Question: On Android 4.4 KitKat you can set the Status and Navigation bars transparent with the 'android:windowTranslucentStatus' and 'android:windowTranslucentNavigation' theme elements, and then below the bars the app window is extended and a gradient is added. However on Android 5.0 Lollipop this has been changed and now instead of the gradient a solid transparent color is added. Android 5.0 offers the new 'android:statusBarColor' and 'android:navigationBarColor' elements under the new Material theme, but when you try to set these elements to '@android:color/transparent' the app window is not extended, and if you use 'android:windowTranslucentStatus' and 'android:windowTranslucentNavigation' then 'android:statusBarColor' and 'android:navigationBarColor' are ignored.
Am I missing something described on <URL>?

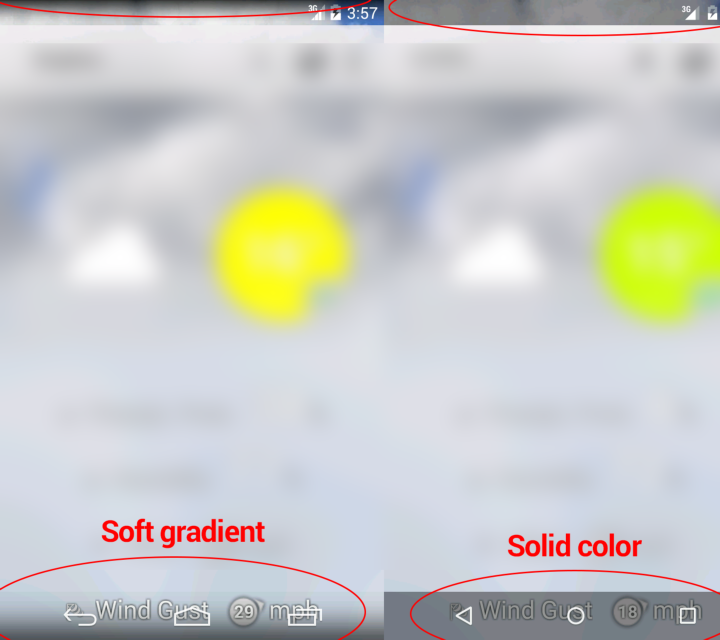
Answer: Set 'android:windowTranslucentStatus' to and set 'android:statusBarColor' to '@android:color/transparent'.
Then add code below:
'''
getWindow().getDecorView().setSystemUiVisibility(
View.SYSTEM_UI_FLAG_LAYOUT_FULLSCREEN);
'''
If you also want the navigation bar to be translucent, set 'android:navigationBarColor' to '@android:color/transparent' and combine the flag 'View.SYSTEM_UI_FLAG_LAYOUT_HIDE_NAVIGATION' as well.
I didn't experiment on the navigation bar but it will work.